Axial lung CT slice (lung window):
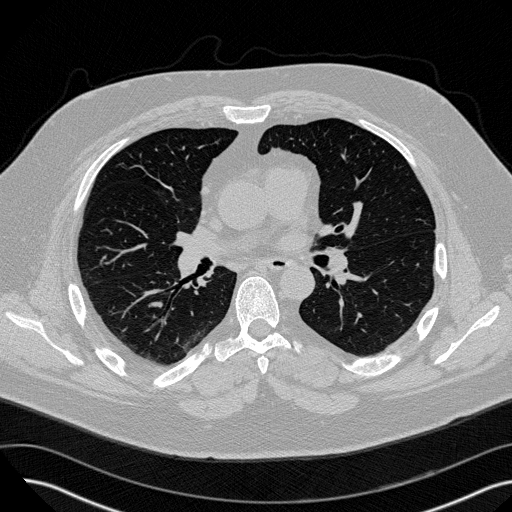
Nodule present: no